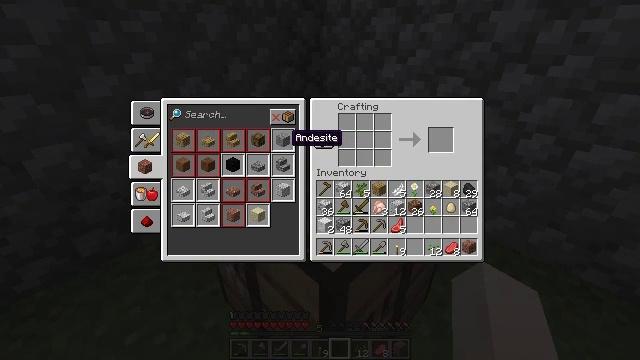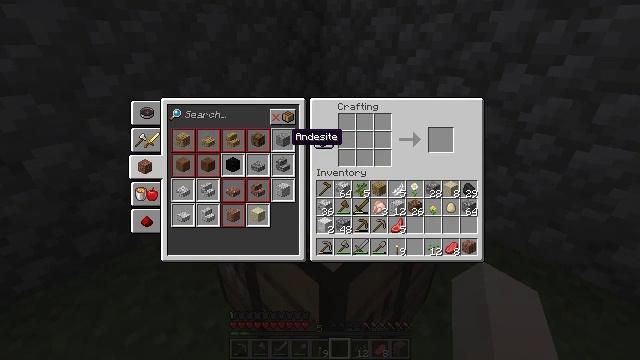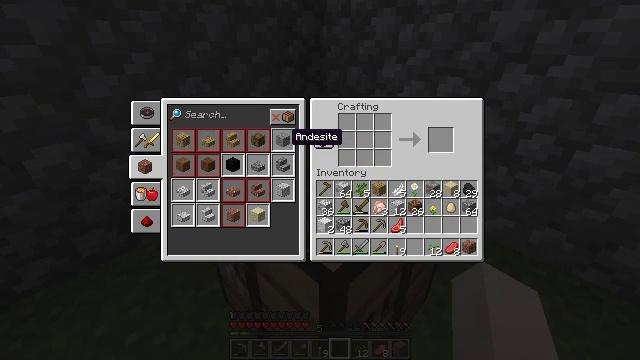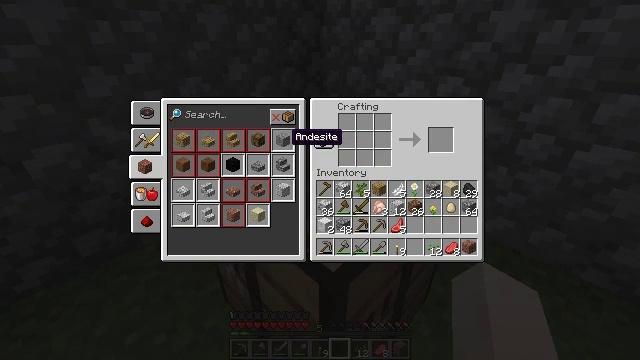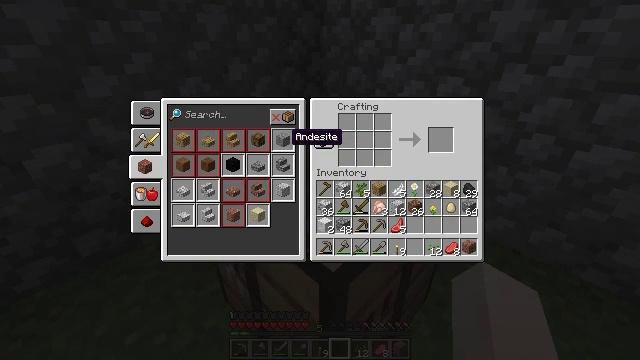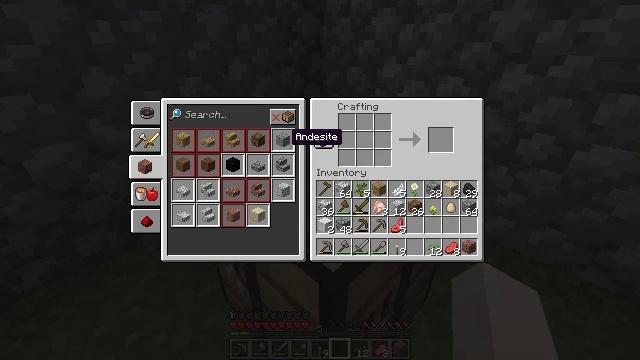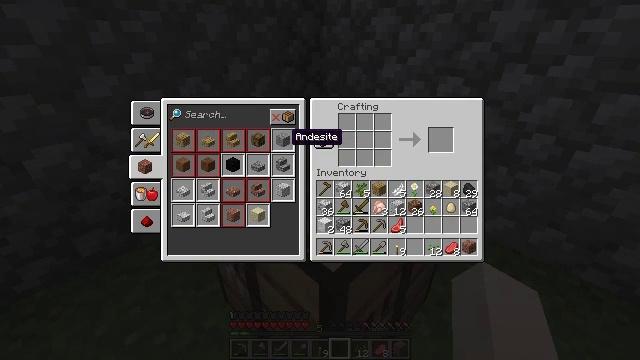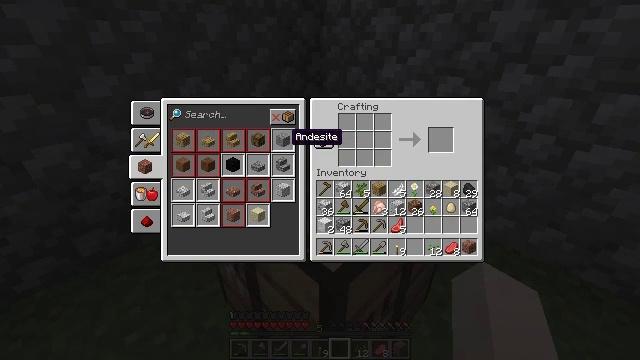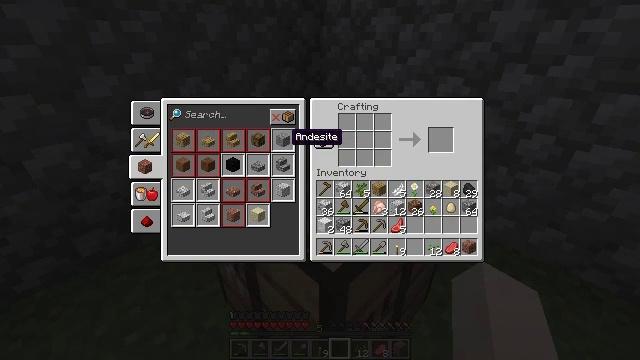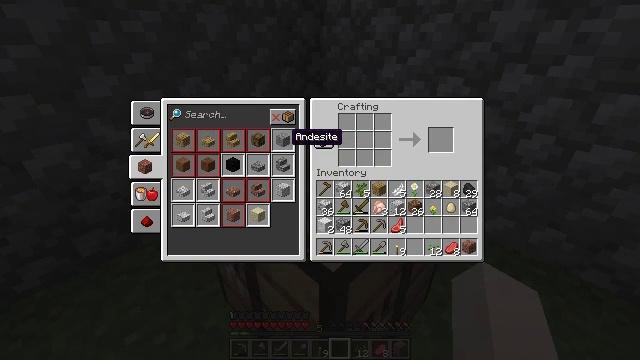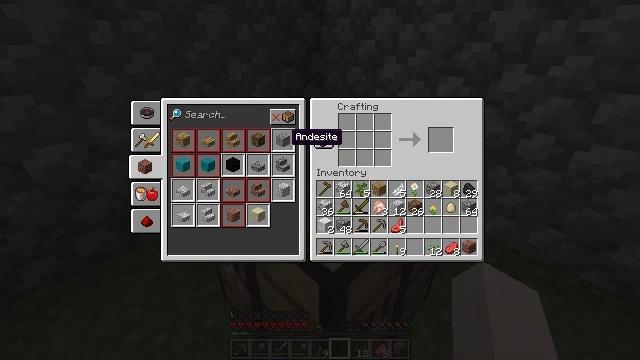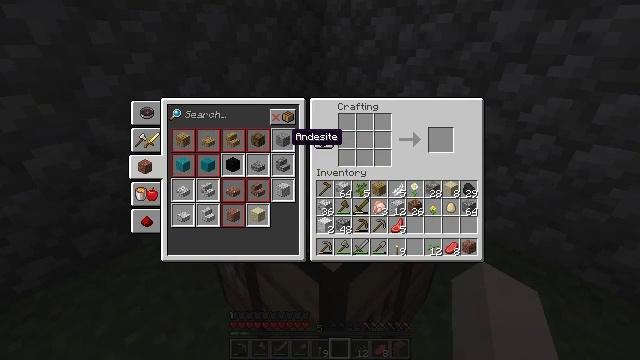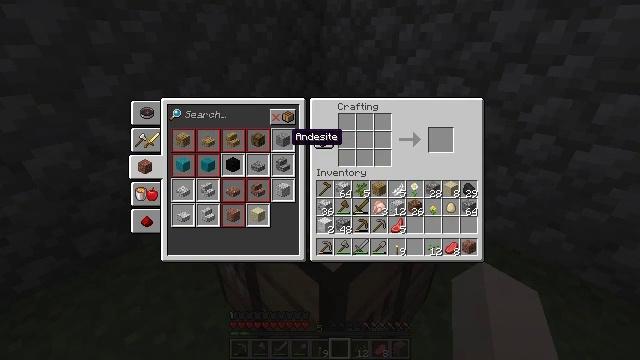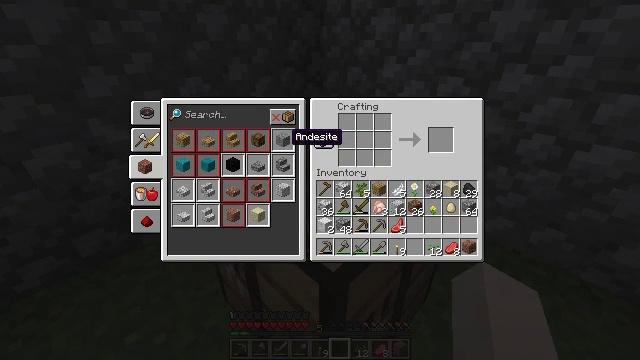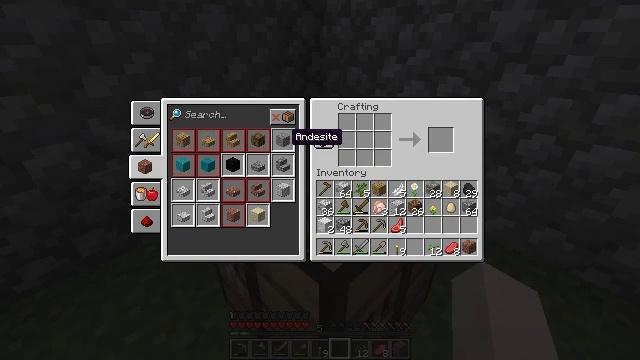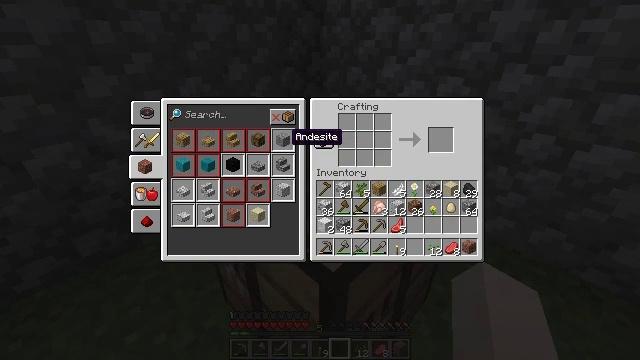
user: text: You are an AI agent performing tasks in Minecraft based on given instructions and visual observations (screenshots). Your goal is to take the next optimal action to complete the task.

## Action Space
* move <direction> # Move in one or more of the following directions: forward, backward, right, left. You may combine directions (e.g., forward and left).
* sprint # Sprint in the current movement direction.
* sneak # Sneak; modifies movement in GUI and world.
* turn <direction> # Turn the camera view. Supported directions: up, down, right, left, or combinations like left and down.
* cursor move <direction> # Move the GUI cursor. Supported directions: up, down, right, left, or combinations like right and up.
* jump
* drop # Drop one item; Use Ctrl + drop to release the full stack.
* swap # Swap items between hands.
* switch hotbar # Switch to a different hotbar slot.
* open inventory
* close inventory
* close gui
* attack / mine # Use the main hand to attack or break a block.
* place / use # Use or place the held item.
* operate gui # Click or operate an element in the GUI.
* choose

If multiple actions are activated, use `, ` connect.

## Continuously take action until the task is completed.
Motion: motion action
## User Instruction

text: Craft andesite.
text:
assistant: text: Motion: no_op
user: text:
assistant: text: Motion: no_op
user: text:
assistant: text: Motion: no_op
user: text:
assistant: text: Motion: no_op
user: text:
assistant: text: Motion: no_op
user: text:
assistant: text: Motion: no_op
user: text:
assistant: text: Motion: no_op
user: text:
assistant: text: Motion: no_op
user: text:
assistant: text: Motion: no_op
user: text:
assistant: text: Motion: no_op
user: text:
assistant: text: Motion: no_op
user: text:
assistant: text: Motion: no_op
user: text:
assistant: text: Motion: no_op
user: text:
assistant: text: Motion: operate gui
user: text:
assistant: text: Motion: operate gui
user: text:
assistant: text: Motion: operate gui
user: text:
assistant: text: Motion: no_op
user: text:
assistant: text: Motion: no_op
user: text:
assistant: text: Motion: no_op
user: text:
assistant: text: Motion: no_op
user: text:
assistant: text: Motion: no_op
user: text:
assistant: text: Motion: no_op
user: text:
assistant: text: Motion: no_op
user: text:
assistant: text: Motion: no_op
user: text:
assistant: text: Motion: no_op
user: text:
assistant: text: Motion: no_op
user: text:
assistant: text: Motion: no_op
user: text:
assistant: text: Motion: no_op
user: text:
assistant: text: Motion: no_op
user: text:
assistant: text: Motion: no_op